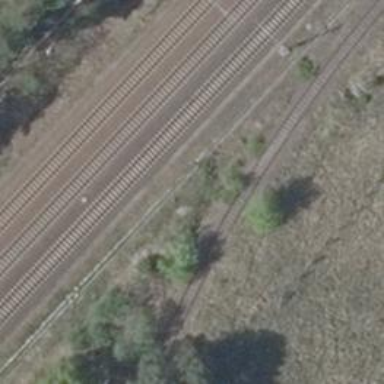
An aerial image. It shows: Disused railway spur service.